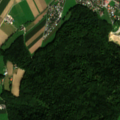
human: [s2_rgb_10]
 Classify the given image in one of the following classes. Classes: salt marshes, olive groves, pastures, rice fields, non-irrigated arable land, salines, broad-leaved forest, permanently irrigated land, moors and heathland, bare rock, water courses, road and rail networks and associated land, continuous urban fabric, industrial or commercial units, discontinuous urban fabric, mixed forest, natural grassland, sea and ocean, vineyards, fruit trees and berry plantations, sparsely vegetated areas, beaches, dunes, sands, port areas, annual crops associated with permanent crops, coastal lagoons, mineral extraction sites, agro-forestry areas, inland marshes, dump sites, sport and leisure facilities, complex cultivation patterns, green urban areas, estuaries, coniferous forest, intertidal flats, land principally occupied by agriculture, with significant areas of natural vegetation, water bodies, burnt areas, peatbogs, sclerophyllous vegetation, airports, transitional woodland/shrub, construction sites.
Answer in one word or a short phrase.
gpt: discontinuous urban fabric, non-irrigated arable land, mixed forest